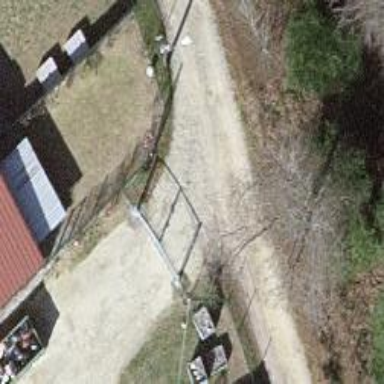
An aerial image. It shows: Gate.